Field crop: maize
Growth stage: 2
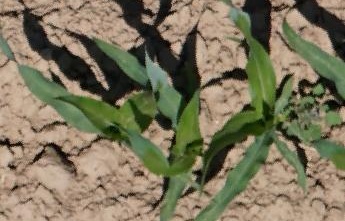
Species: maize